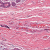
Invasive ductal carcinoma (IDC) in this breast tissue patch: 0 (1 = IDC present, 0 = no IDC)